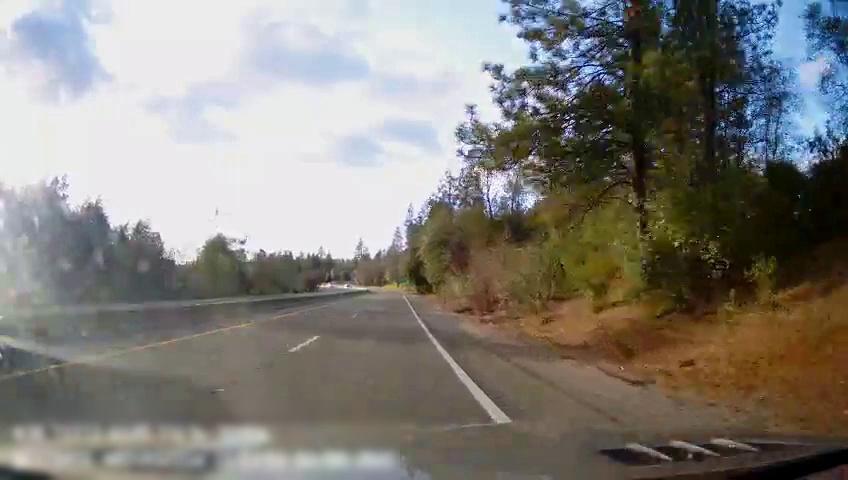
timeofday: Day
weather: Sunny
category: Drivable Space
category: Drivable Space
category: Lanes | Alternate Lane
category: Lanes | Current Lane
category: Lanes | Alternate Lane